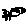
Label: moon